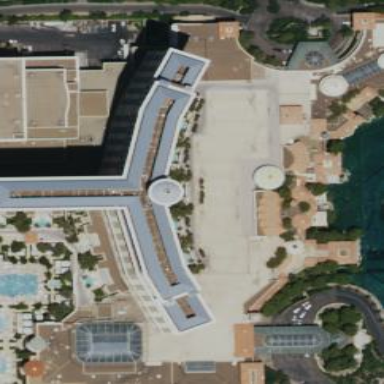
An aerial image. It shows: Hotel building.